Question: I am trying to create an "instrument" directive. I have added three instruments to my index.html, but instead of showing them all, I see that the last one is repeated three times:

'''
/**
* Created by Shalmu Y. on 26.05.2015.
*/
/* @flow */
"use strict";
(function () {
const app = angular.module('Lesson3', []);
app.directive('instrument', function () {
return {
restrict:'E',
link: function (scope, el, attr) {
function cap(s){ return s.charAt(0).toUpperCase()+ s.substr(1); }
scope.strain = cap(attr.kind);
scope.caption = cap(attr.name);
},
template:'<span style="padding:4px; border:2px dotted #080;">{{strain}} - {{caption}}</span>'
};
});
})();
'''
'''
<script src="https://ajax.googleapis.com/ajax/libs/angularjs/1.2.23/angular.min.js"></script>
<!DOCTYPE html>
<!-- Created by Shalmu Y. on 26.05.2015 -->
<html ng-app="Lesson3">
<head lang="en">
<link rel="stylesheet" type="text/css" href="styles/style.css">
<meta charset="UTF-8">
<title>Lesson 3</title>
</head>
<body>
<instrument kind="brass" name="trumpet"></instrument>
<instrument kind="string" name="guitar"></instrument>
<instrument kind="woodwind" name="clarinet"></instrument>
</body>
</html>
'''
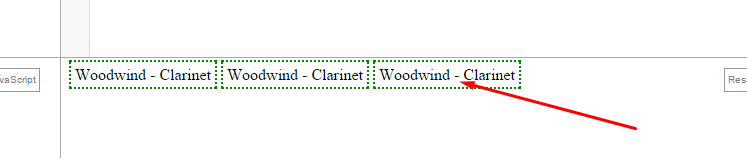
Answer: You do not have scope in directive, so parent scope is used.
So in fact you have only one scope.strain and scope.caption.
What u can do is to add to directive:
'''
scope : {
strain: '=kind',
caption: '=name'
}
'''
Remove your link function and use uppercase filter in directive template.
<URL>